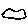
Label: cloud